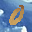
Label: 0